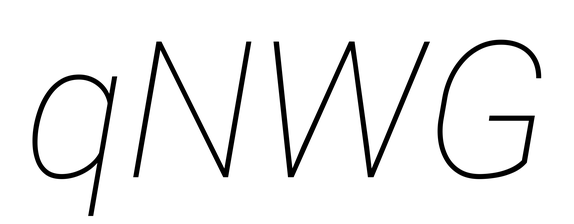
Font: Roboto-Italic_Thin_Italic